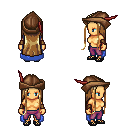
a pixel art fantasy rpg character, female body template, human, tanned skin, blue cape, magenta pants, blonde extra-long hairstyle, leather cap, leather bracers, ghillies, four views (front, back, left, right), 2x2 character sprite sheet, small pixel art, hard edges, no anti-aliasing